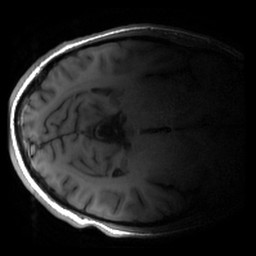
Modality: T1w
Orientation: axial